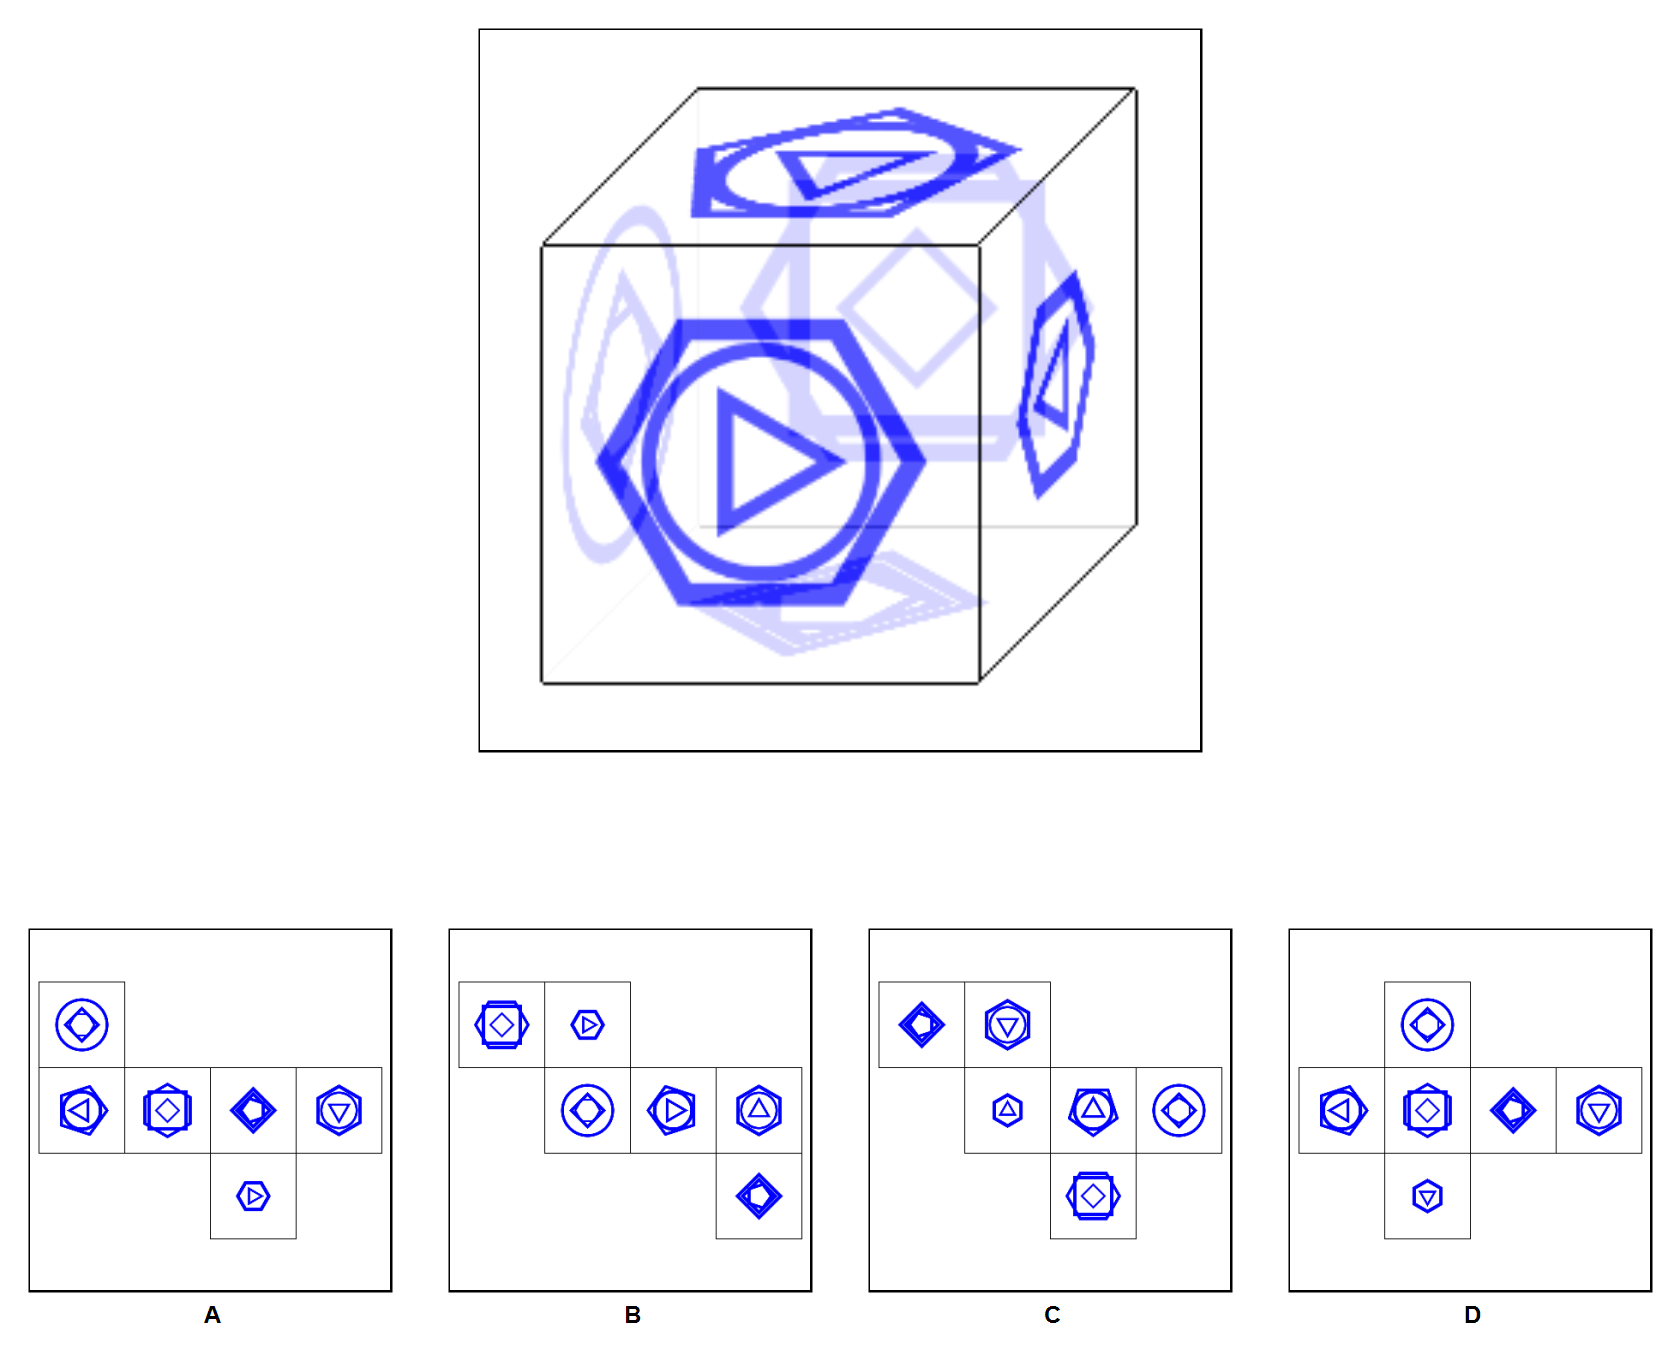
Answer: B